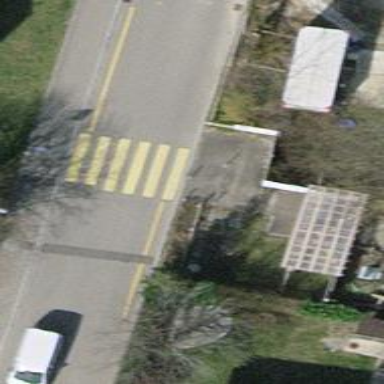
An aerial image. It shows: Cycle barrier.